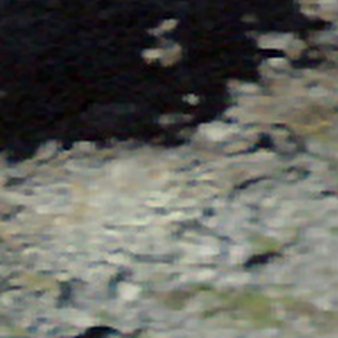
Label: other